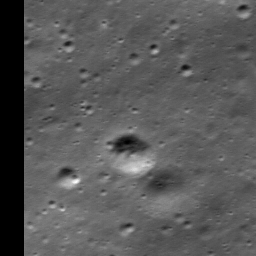
Host type: hard_negative
Lunar coordinates: latitude -62.71, longitude -6.564